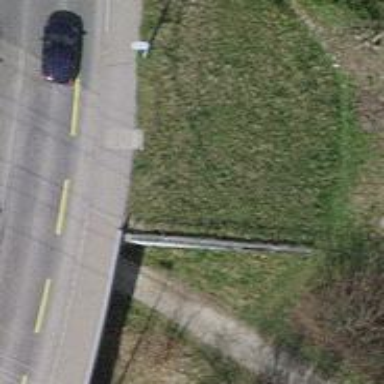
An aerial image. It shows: Retaining wall.